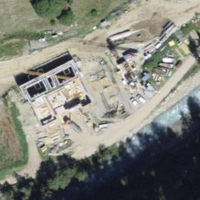
EUNIS habitat code: 24
Species observed at this site:
Fringilla coelebs
Petasites albus